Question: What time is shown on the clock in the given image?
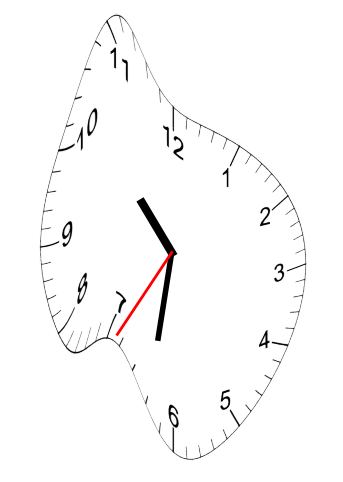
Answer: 10:31:35